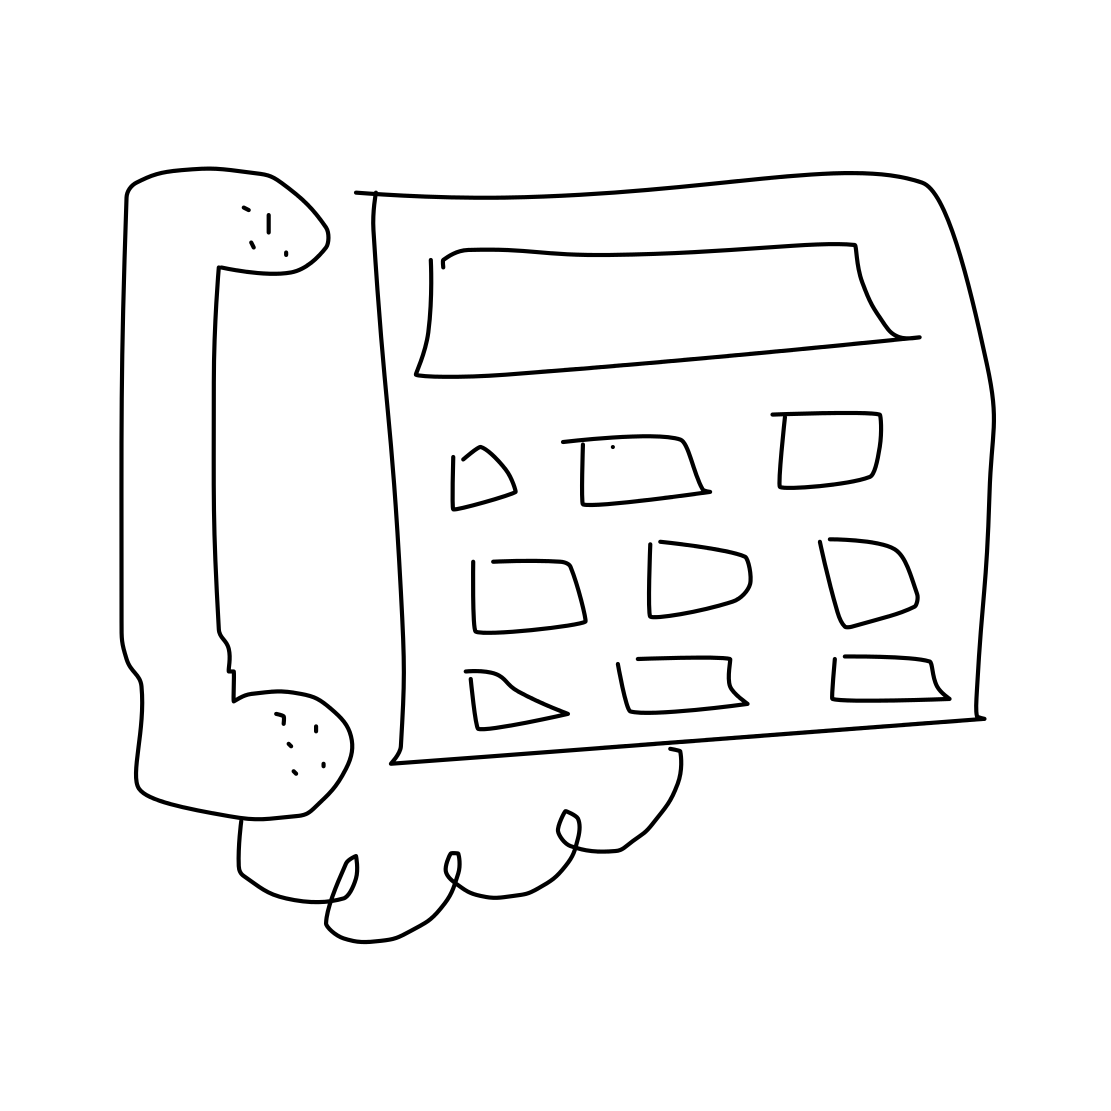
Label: telephone